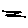
Label: zigzag